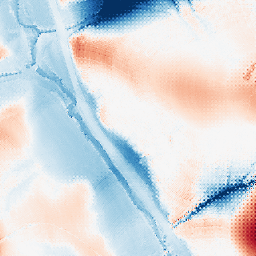
Category: morphological
Decomposition family: morphological
Decomposition parameters: operation: average
size: 50
Upsampling method: regularized
Upsampling parameters: scale: 2
lambda_reg: 0.1
Upsampling scale: 2